Pattern: PixelMelt
Description: Randomly simulate the effect of "melting" pixels down the image.
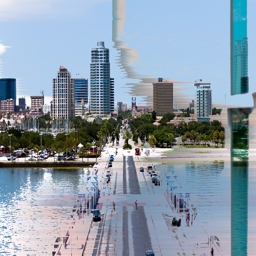
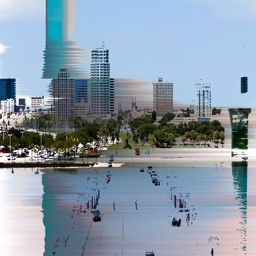
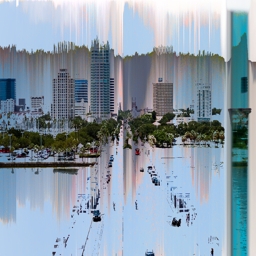
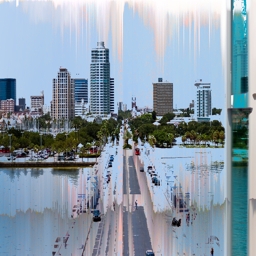